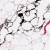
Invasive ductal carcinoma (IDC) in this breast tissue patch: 0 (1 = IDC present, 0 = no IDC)